Question: Note: this question is very similar to another question posed much earlier by another person, but does not solve my problem. ( the same question <URL>
Situation: I just installed Eclipse/ADK/Android SDK, etc. and made sure to download/install Android 2.2, 4.2.2, & 4.4.2 from the SDK Manager.
I am now trying to create an Android Virtual Device akin to the Google Nexus 5, which uses 4.4.2.
Problem arises when I finish "creating" it, the AVD fails to load. I can dismiss this error, but I actually can't run anything on that AVD - it's just a black screen... not even the simple Hello World!

When I try to launch an application, I get the following error:
'''
Android Launch! adb is running normally.
Performing com.XXX.myapp001.StartingPoint activity launch
Automatic Target Mode: Preferred AVD 'AVD_for_Nexus_5_by_Google' is available on emulator 'emulator-5554'
Uploading TheNewBoston.apk onto device 'emulator-5554' Installing TheNewBoston.apk...
Installation error: Unknown failure
Please check logcat output for more details.
Launch canceled!
'''
Thank you.
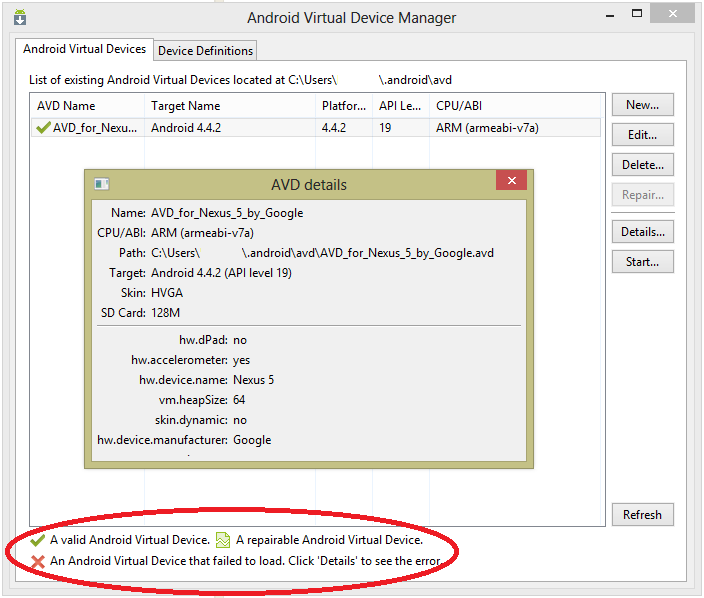
Answer: Forgot to re-post this answer that I put in the comments section of my original post chain.
was HAX allocation. Solution can be found in the following <URL>.